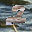
Label: 2